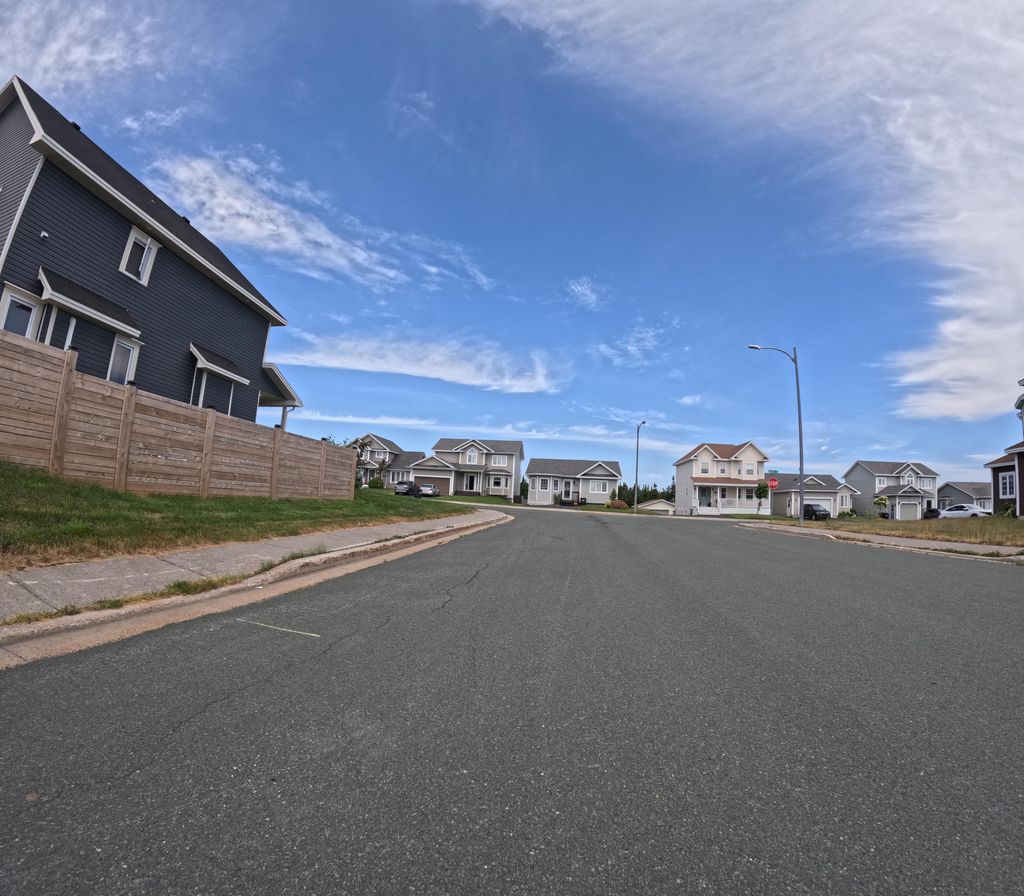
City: st_johns